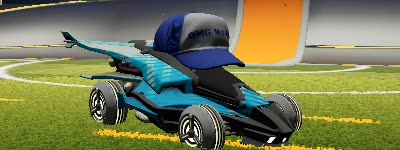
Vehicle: aftershock